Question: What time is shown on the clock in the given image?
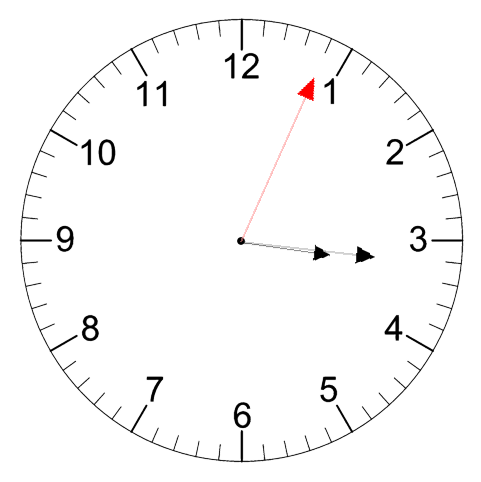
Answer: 03:16:04